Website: crate-barrel
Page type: address-validator
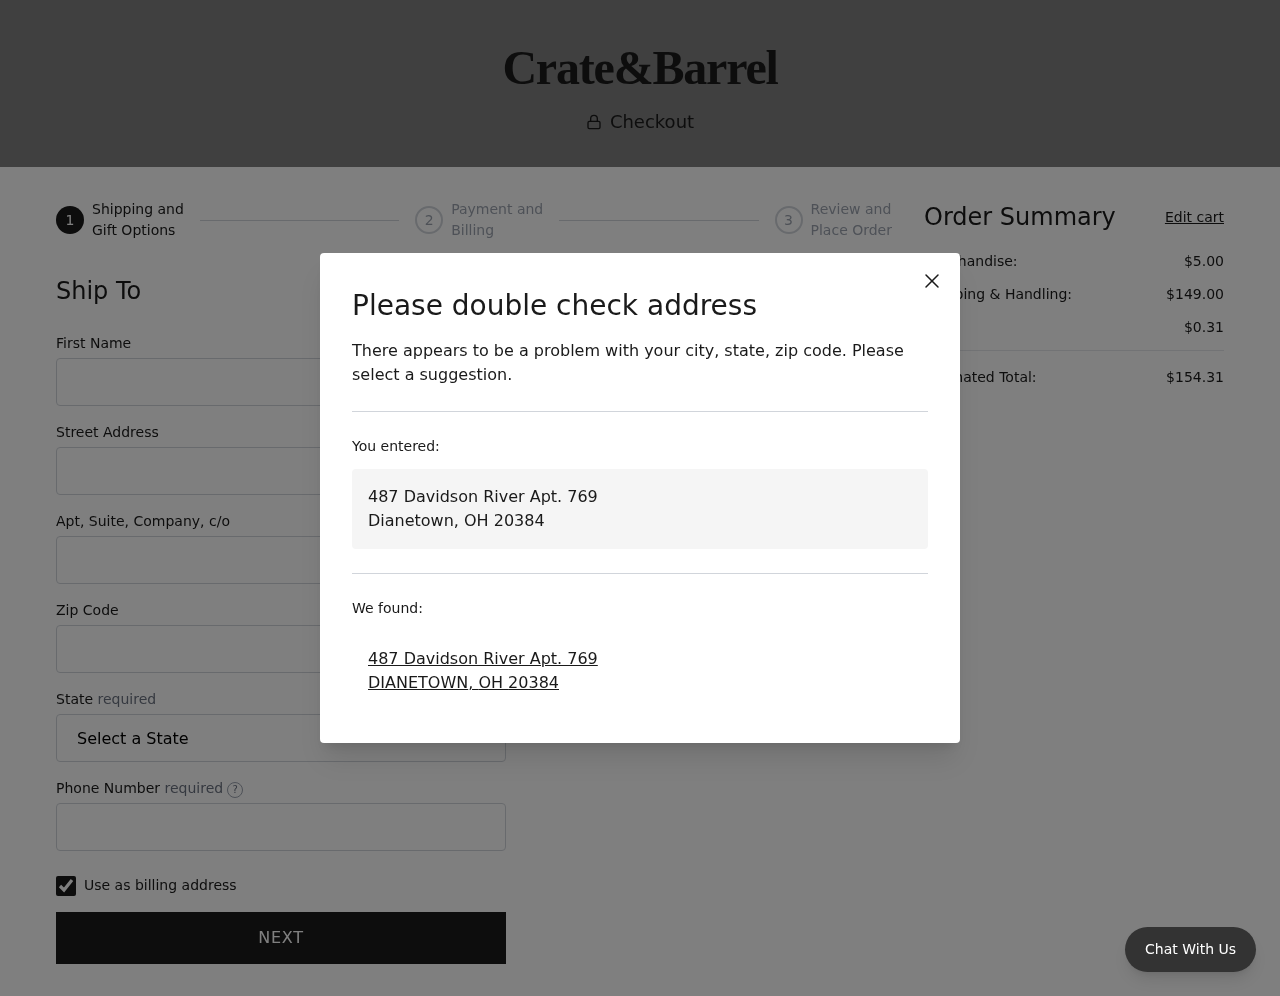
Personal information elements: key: PII_CITY
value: Dianetown
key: PII_CITY
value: DIANETOWN
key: PII_FIRSTNAME
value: Jennifer
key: PII_PHONE
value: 9519504340
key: PII_POSTCODE
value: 20384
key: PII_STATE
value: Ohio
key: PII_STATE_ABBR
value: OH
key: PII_STREET
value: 487 Davidson River Apt. 769
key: PII_STREET2
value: Suite 570
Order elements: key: ORDER_SUBTOTAL
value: $5.00
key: ORDER_SHIPPING_COST
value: $149.00
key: ORDER_TAX
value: $0.31
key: ORDER_TOTAL
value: $154.31